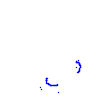
Particle: proton